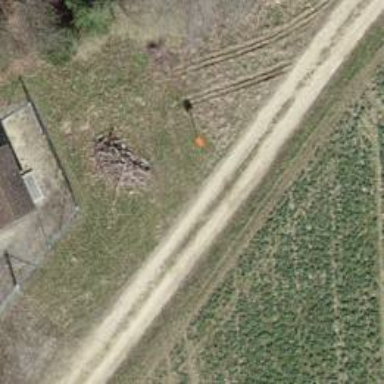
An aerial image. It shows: Aerial marker.